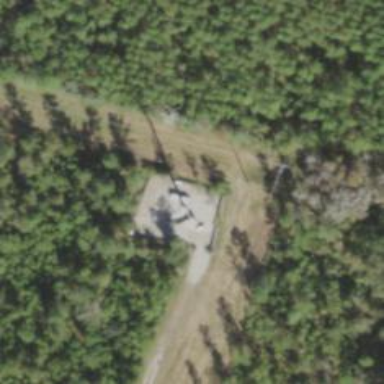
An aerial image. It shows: Mast tower used for communication.